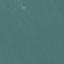
Label: SeaLake